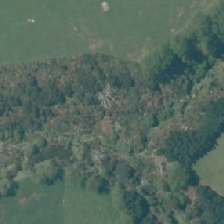
Land cover: manuka_kanuka